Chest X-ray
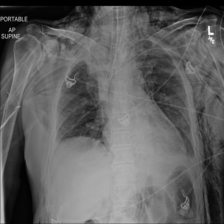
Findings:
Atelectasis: negative
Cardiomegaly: negative
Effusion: negative
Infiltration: negative
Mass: negative
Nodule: negative
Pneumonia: negative
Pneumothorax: negative
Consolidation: negative
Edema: negative
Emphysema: negative
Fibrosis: negative
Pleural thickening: negative
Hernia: negative